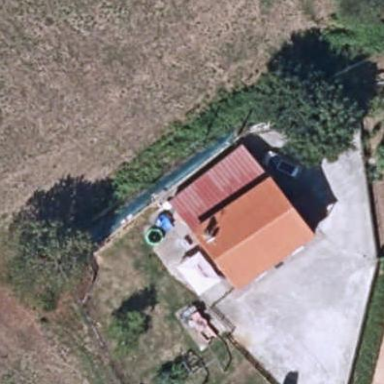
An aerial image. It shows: Simple and straightforward house.